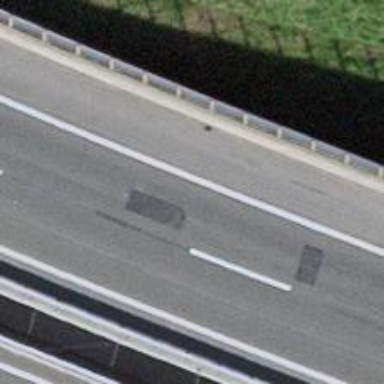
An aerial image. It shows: Bridge over motorway.